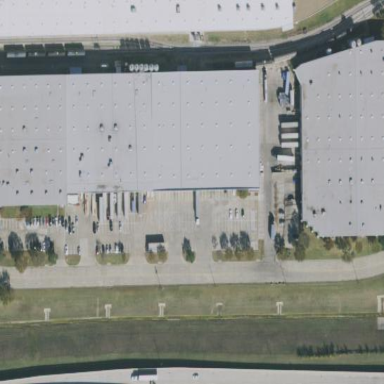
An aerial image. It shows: Warehouse building.